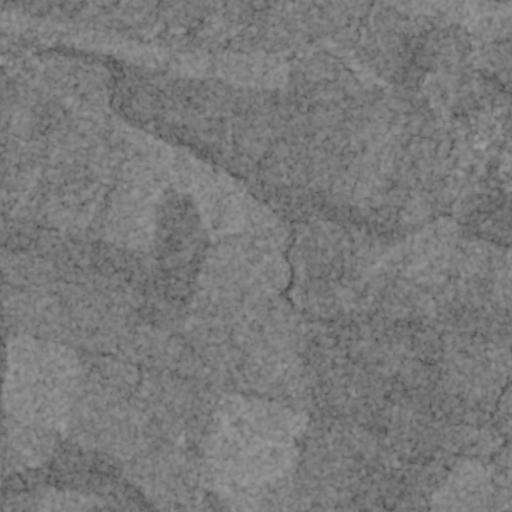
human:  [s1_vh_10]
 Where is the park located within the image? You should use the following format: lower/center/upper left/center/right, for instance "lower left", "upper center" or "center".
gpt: The park is located in the upper right of the image.
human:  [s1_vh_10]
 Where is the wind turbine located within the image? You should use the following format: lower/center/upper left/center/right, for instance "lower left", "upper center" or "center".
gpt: The wind turbine is located in the lower right of the image.
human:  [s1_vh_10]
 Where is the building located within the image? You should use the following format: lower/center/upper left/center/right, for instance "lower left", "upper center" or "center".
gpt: There is no building in the image.

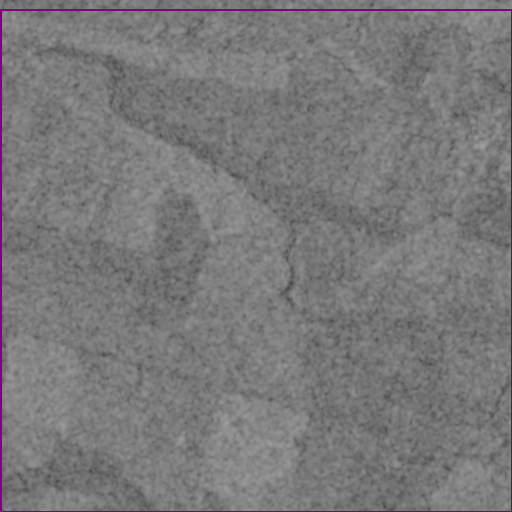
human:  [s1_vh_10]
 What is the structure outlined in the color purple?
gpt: The structure outlined in purple is a crop field.
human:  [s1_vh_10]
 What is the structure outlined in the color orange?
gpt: There is no orange outline.